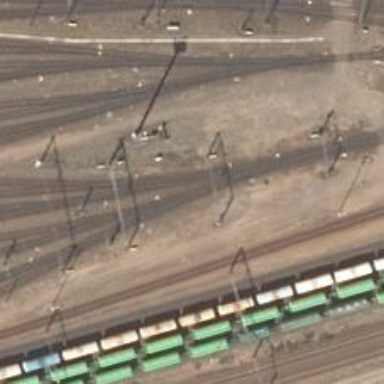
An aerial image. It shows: Rail yard with electrified contact lines for railway operations.